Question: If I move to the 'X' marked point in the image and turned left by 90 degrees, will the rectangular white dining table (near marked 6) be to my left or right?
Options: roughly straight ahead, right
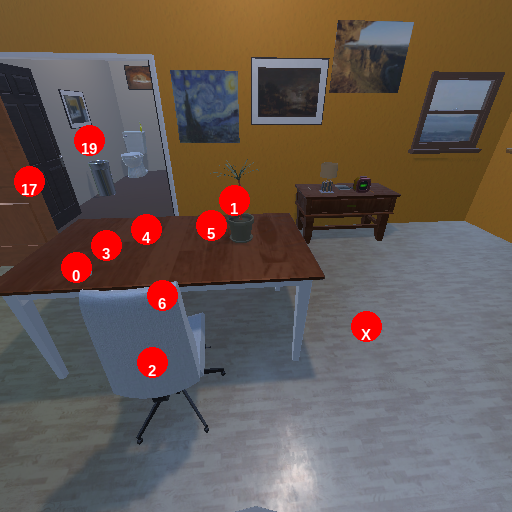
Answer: roughly straight ahead